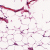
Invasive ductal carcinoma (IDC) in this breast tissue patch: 0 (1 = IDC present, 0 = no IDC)